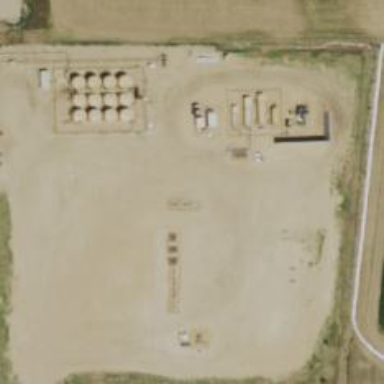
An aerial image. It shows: Petroleum well.